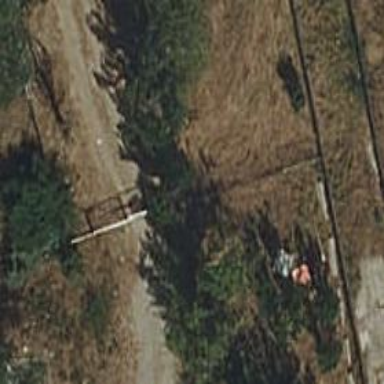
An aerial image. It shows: Fence with chain link type.